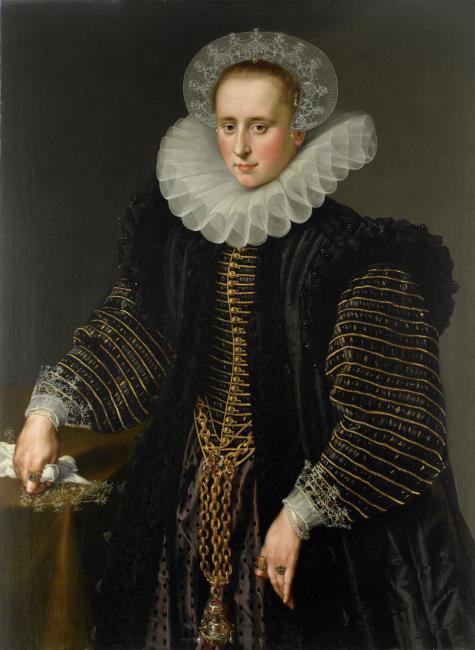
Title: Portrait of a woman, probably Maria Schurman (1575-1621)
Artist: Anoniem (Noordelijke Nederlanden (historische regio)) ca. 1599-1600
Earliest date: 1599
Latest date: 1600
Genre: painting
Iconography: Pomander
Keywords: woman's portrait, young woman, three-quarter length, head to the left, body facing left, standing (position), facing front, leaning, wing cap, ruff, dress, bodice, vlieger (gown), lace cuff/cuffs, girdle, pomander, handkerchief, lace, finger ring, bracelet, pearl, table, table carpet